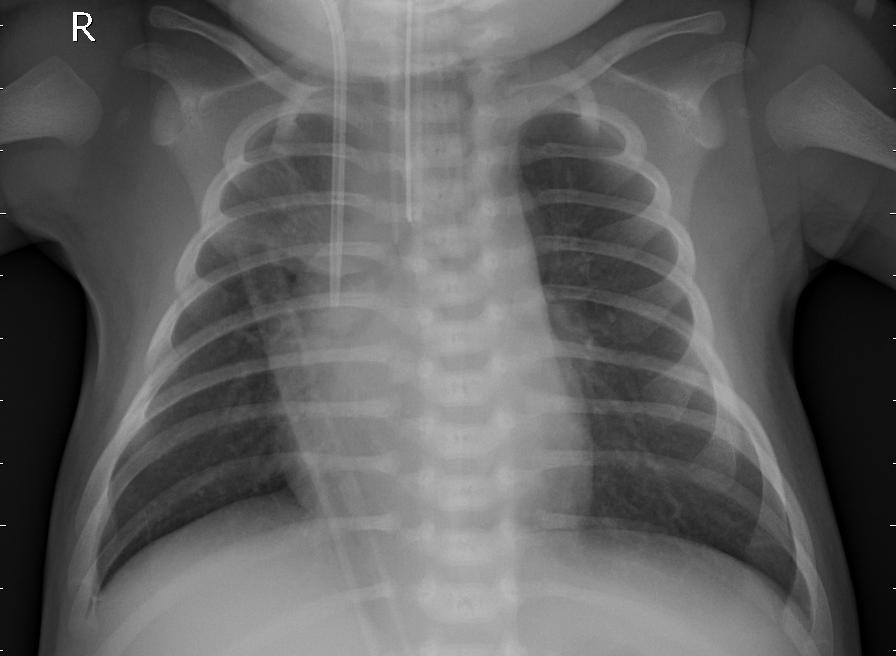
Diagnosis: PNEUMONIA